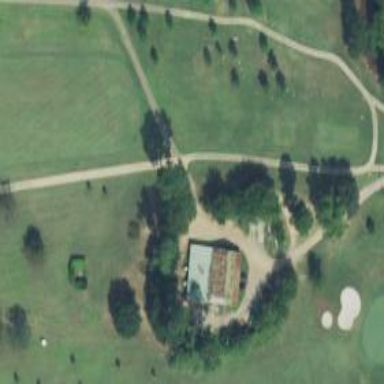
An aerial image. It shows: Golf cartpath that is also road path.